Question: I have a WPF DataGrid and I want to apply text wrapping to all the cells, so I've defined this style:
'''
<DataGrid.CellStyle>
<Style TargetType="DataGridCell">
<Setter Property="ContentTemplate">
<Setter.Value>
<DataTemplate>
<TextBlock TextWrapping="Wrap" FontSize="15" Text="{Binding}" VerticalAlignment="Center"
HorizontalAlignment="Center" ></TextBlock>
</DataTemplate>
</Setter.Value>
</Setter>
</Style>
</DataGrid.CellStyle>
<DataGrid.Columns>
<DataGridTextColumn Header="Name" Binding="{Binding Name}" Width="95" />
<DataGridTextColumn Header="Address" Binding="{Binding Address}" Width="95" />
<DataGridTextColumn Header="Category" Binding="{Binding Category}" Width="95" />
</DataGrid.Columns>
'''
and I set my DataGrid's ItemsSource in my code behind like this:
'''
myDataGrid.ItemsSource= new Customers[]
{
new ComputerStandard{Name="Michael Thomas",Address="16 Greenville Avenue",Category="A"},
new ComputerStandard{Name="Fiona Thompson",Address="19 Wright Street",Category="F"},
new ComputerStandard{Name="Jack Smith",Address="133 Kensington Road",Category="B"},
new ComputerStandard{Name="Michael jackson",Address="11 Wine Street",Category="C"},
new ComputerStandard{Name="Jerry Holmes",Address="10 Awson Street",Category="G"},
new ComputerStandard{Name="David Philips",Address="Not Specified",Category="A"}
};
'''
But somewhere something fails with my binding expression that I set in my style 'Text="{Binding}"' and I end up with:

Obviously the binding expression 'Text="{Binding}"' is failing, I know this because when I remove the style everything works perfectly. How do I go about fixing this?
Thanks in advance.
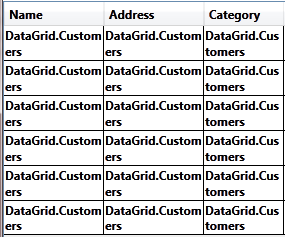
Answer: Setting the 'DataGridColumn.Binding' property does not set the 'DataContext' for each 'DataGridCell'. The 'DataContext' is still equal to the entire Row's 'DataContext'
Switch from binding the 'ContentTemplate', to binding the 'Template', and then you have access to the 'ContentPresenter'
'''
<Setter Property="Template">
<Setter.Value>
<ControlTemplate TargetType="DataGridCell">
<TextBlock TextWrapping="Wrap" FontSize="15"
VerticalAlignment="Center" HorizontalAlignment="Center">
<ContentPresenter Content="{TemplateBinding Content}" />
</TextBlock>
</ControlTemplate>
</Setter.Value>
</Setter>
'''